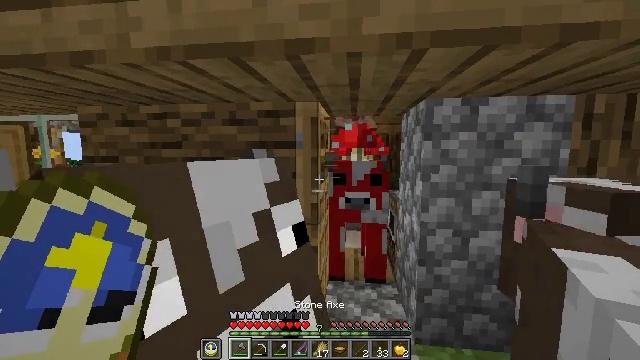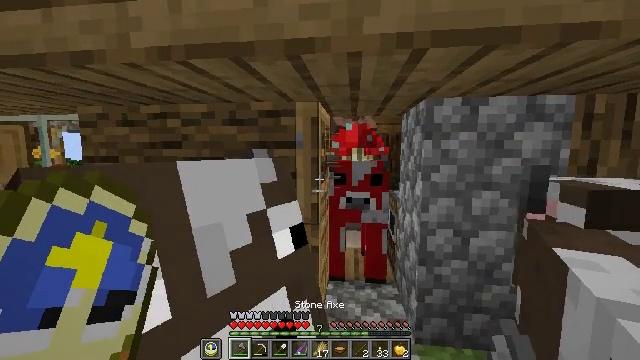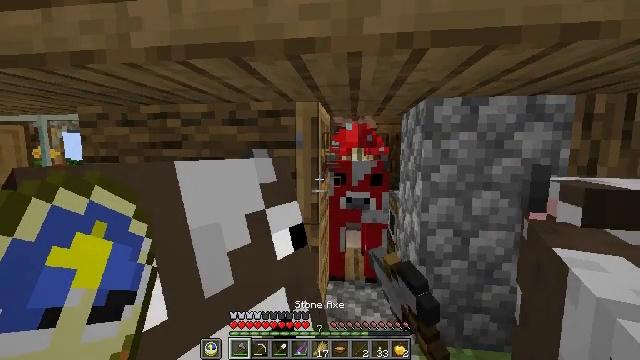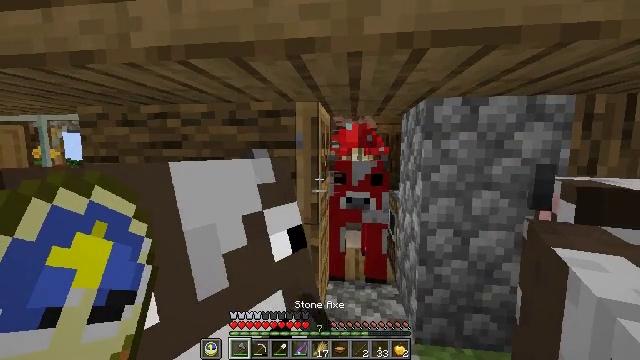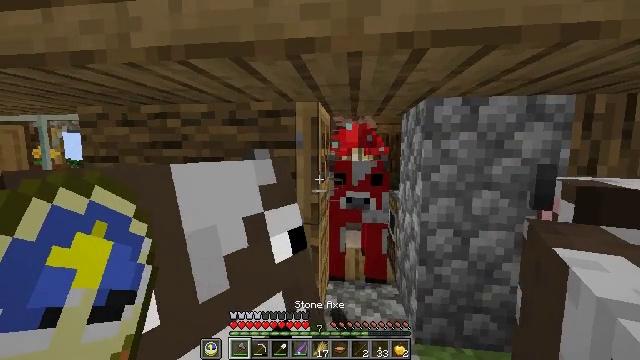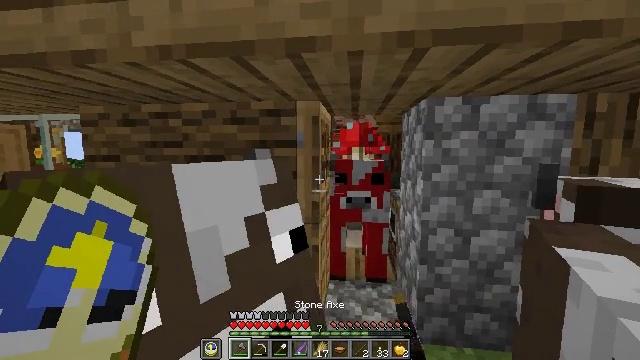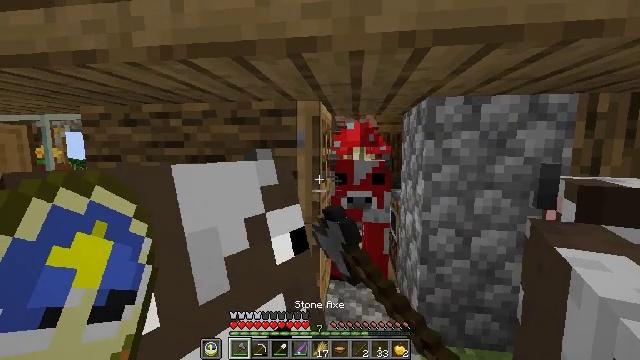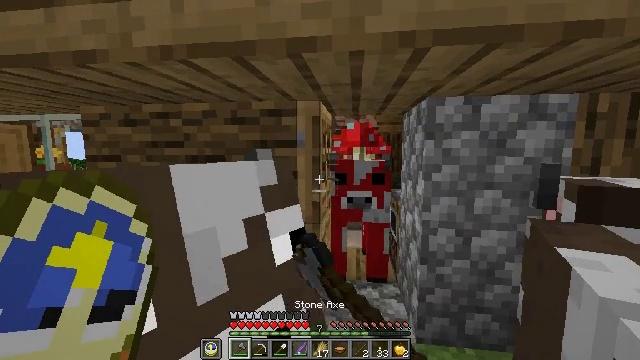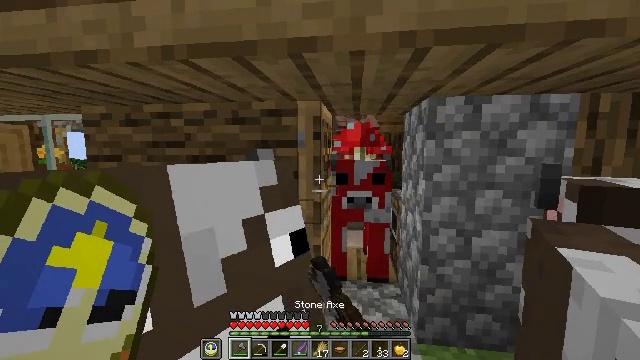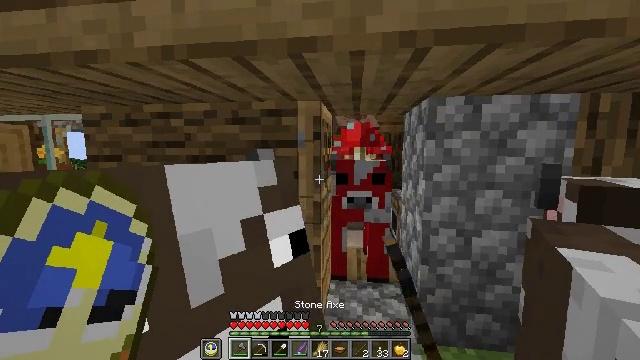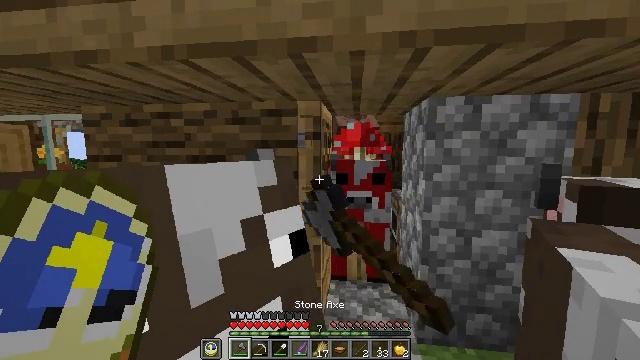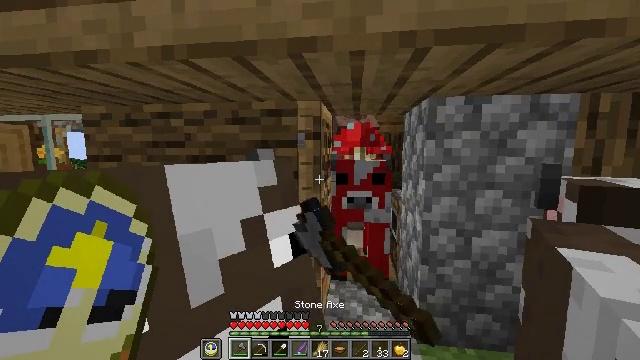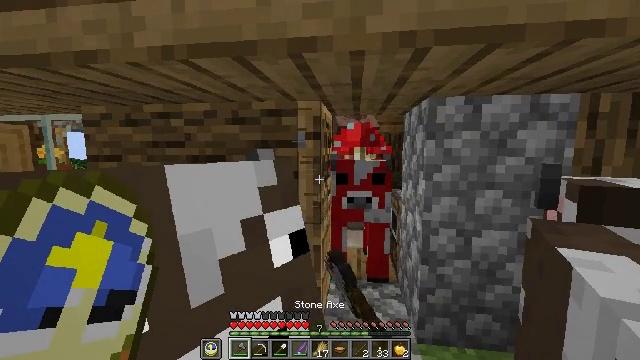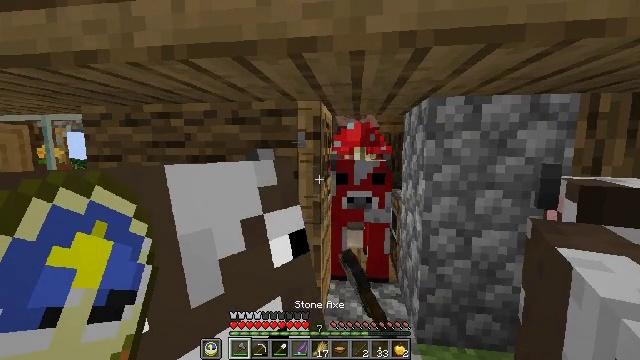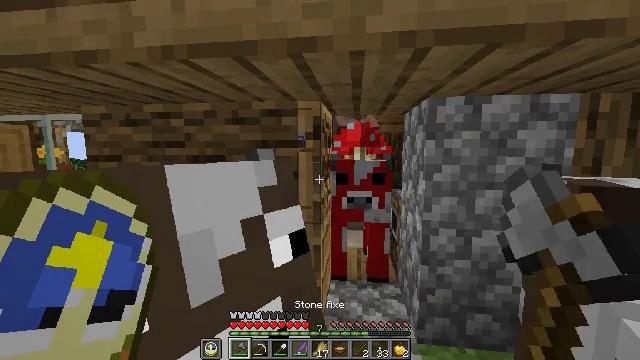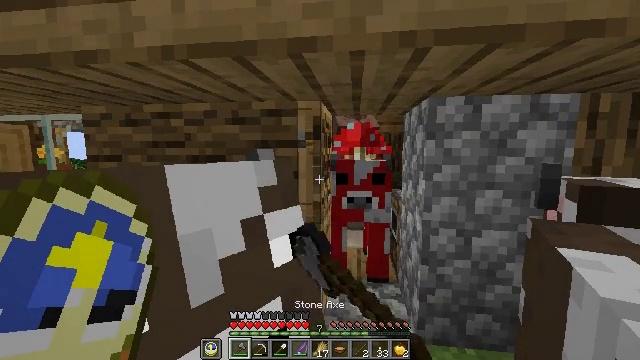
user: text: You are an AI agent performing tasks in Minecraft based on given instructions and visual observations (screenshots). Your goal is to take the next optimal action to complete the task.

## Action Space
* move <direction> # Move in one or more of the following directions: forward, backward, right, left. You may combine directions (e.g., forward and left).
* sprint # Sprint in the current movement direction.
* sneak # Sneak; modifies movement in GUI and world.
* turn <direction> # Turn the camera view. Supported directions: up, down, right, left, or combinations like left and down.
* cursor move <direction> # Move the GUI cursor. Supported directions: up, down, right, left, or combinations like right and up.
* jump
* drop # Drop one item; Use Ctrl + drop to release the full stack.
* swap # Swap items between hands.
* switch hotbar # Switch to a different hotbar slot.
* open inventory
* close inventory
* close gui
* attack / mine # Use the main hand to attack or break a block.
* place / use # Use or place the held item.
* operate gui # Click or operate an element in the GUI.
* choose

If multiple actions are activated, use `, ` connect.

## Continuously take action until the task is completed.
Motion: motion action
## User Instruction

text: Attack the oak door to gather it.
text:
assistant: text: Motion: attack / mine
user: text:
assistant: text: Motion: attack / mine
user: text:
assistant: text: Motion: attack / mine
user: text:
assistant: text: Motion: attack / mine
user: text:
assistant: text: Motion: attack / mine
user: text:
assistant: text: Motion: attack / mine
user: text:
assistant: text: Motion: attack / mine
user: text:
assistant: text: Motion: attack / mine
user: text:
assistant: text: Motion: attack / mine
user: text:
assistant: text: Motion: attack / mine
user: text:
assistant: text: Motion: attack / mine
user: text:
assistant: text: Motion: attack / mine
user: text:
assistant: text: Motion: attack / mine
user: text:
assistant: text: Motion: attack / mine
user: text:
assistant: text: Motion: attack / mine
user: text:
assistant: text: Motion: attack / mine
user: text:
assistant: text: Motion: attack / mine
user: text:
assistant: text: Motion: attack / mine
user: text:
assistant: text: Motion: attack / mine
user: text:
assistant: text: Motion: attack / mine
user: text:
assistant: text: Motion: attack / mine
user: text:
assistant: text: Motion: attack / mine
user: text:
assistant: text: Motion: attack / mine
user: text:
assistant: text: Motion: attack / mine